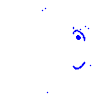
Particle: kaon